Pattern: BGChange
Description: Randomly change the background of an image.
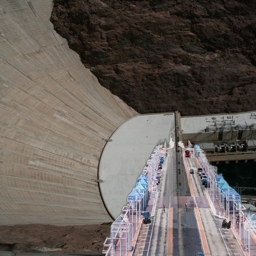
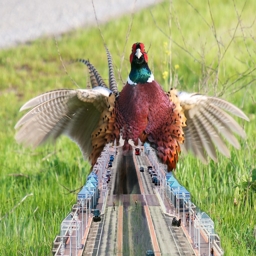
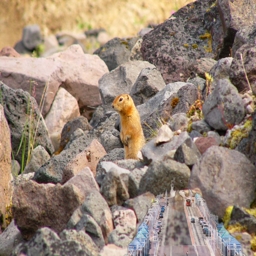
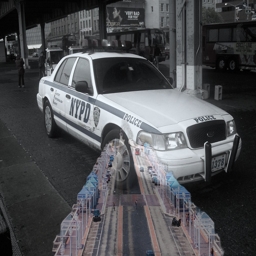